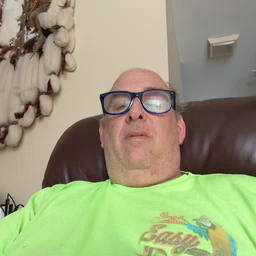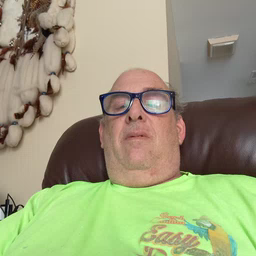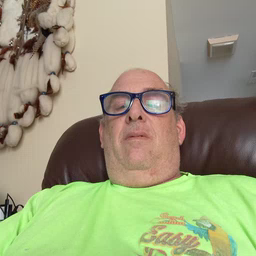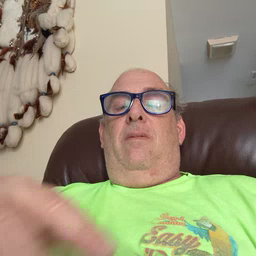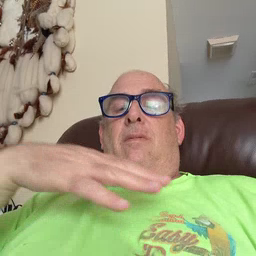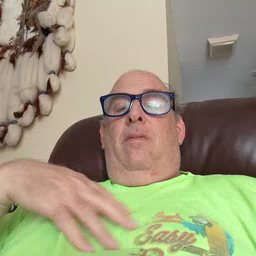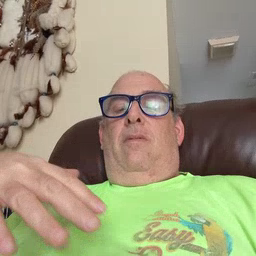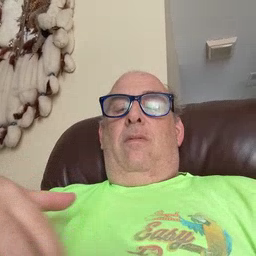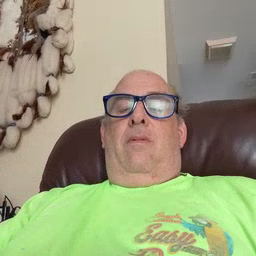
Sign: zebra